Question:
I am creating .and one problem I .because that string I want to use in my code for mapping with and mapping word will be displayed in my collection view.
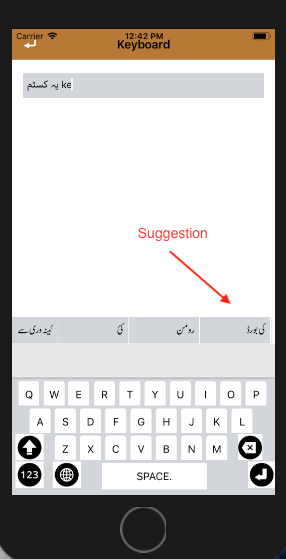
Answer: Or you can use '[self.textDocumentProxy documentContextBeforeInput]' to get the whole current string visible.
This will return the string before cursor.